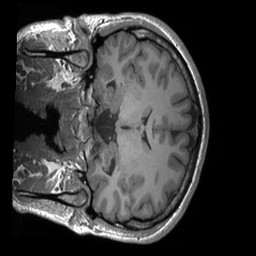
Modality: T1w
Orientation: coronal
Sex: male
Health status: ill
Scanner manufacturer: siemens
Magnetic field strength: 3 T
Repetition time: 1.66 s
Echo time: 0.00254 s